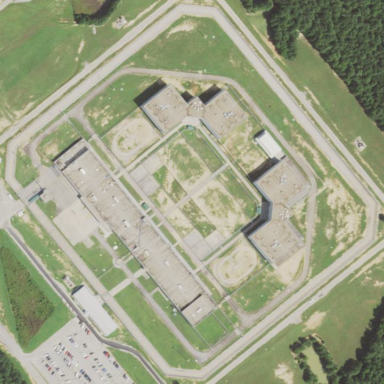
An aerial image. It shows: Prison enclosed by fence.